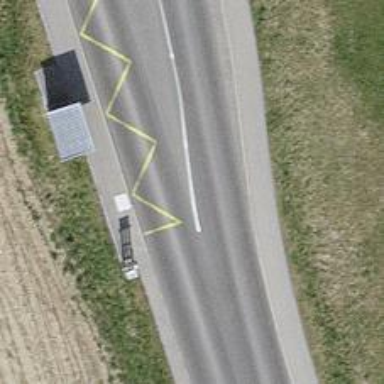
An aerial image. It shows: Bus stop equipped with public transport stop position.